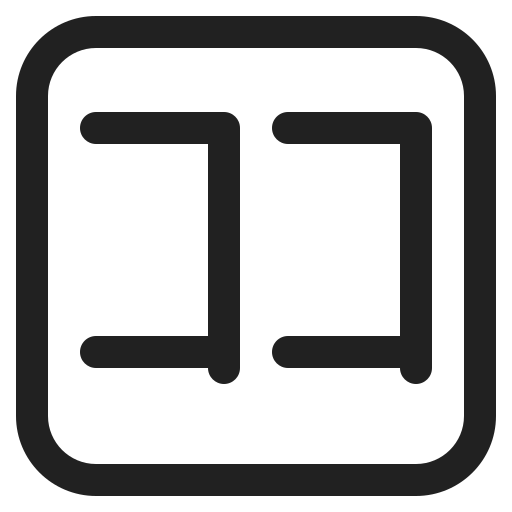
japanese hear button high contrast